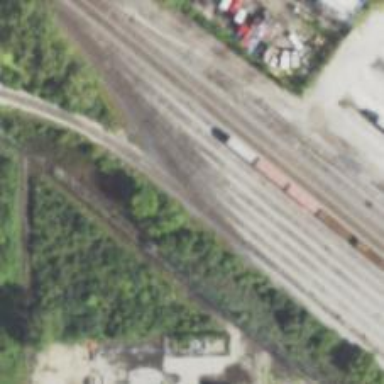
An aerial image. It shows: Railway yard in service.